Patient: sex F, age 19
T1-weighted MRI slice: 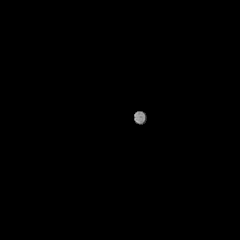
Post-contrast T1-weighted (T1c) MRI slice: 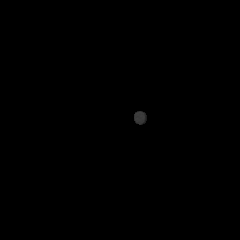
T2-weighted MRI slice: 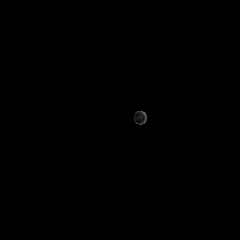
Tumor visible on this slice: no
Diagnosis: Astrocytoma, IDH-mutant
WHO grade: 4